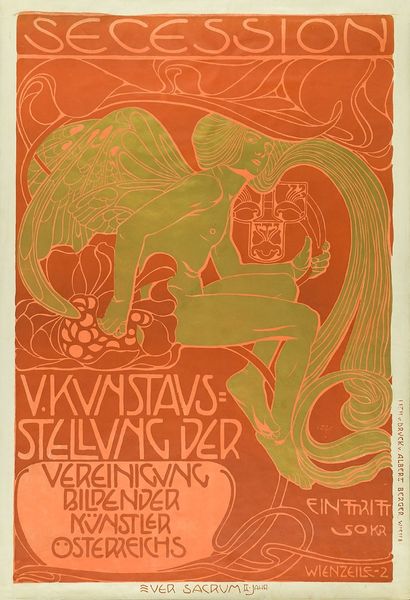
Titel: Secession V. Kunstausstellung der Vereinigung bildender Künstler Österreichs
Künstler: Koloman Moser
Standort: Hamburg
Institution: Museum für Kunst und Gewerbe Hamburg
Schlagwörter: akt, frau, figur, jugendstil, nacktheit, lithographie, lithografie, plakat, art nouveau, haarlocke, stile liberty, blumenornamente, stile floreale, aktporträt, ausstellungsplakate, farblithografie, goldeinstaubverfahren, genii, flügel